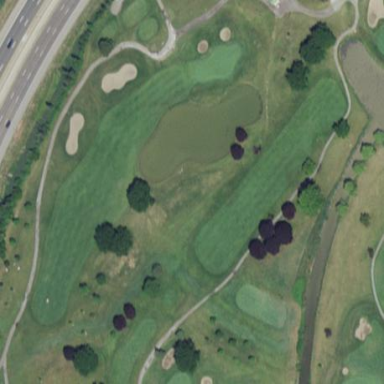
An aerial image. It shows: Grassy area designated as golf fairway.